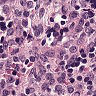
Metastatic tissue present: no